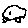
Label: car